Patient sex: M
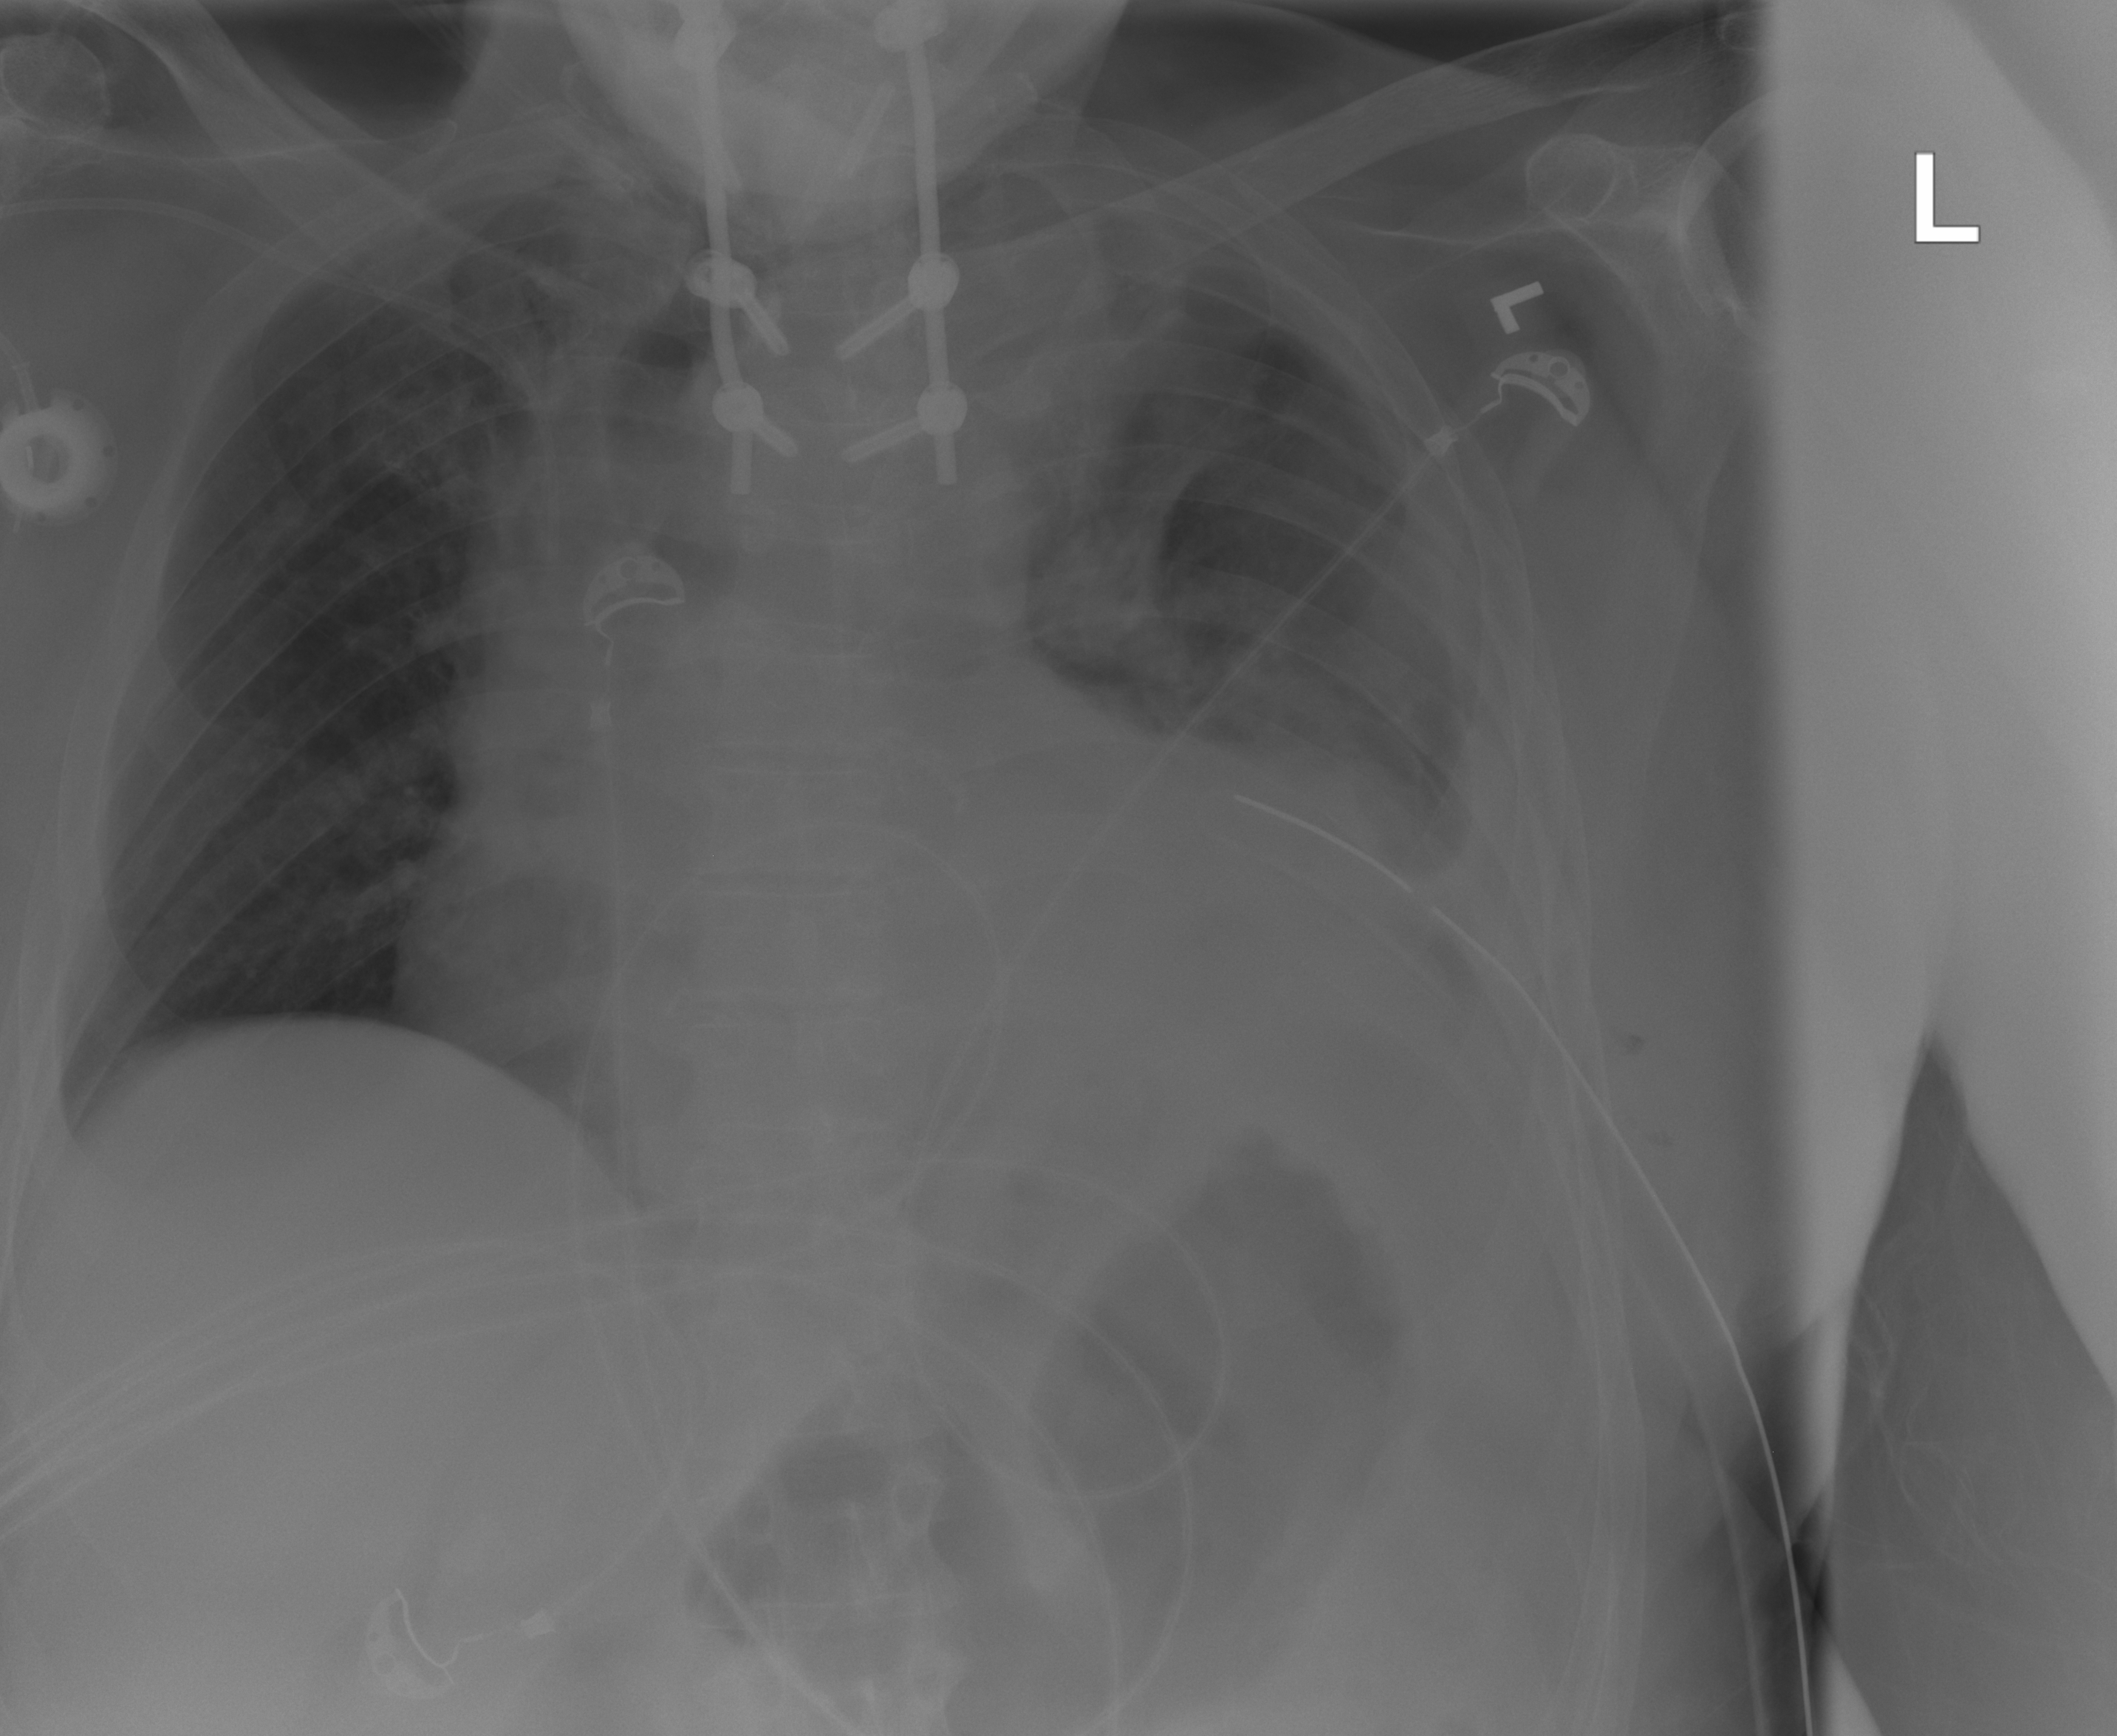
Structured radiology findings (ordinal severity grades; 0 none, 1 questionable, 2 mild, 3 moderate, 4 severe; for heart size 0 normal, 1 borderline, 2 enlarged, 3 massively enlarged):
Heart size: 2
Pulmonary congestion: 0
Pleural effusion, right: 0
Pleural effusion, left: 2
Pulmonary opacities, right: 0
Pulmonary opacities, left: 2
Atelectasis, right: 0
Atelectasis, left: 2